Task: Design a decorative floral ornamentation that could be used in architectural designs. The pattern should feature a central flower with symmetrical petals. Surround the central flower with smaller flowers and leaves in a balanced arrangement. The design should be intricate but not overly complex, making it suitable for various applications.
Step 61:
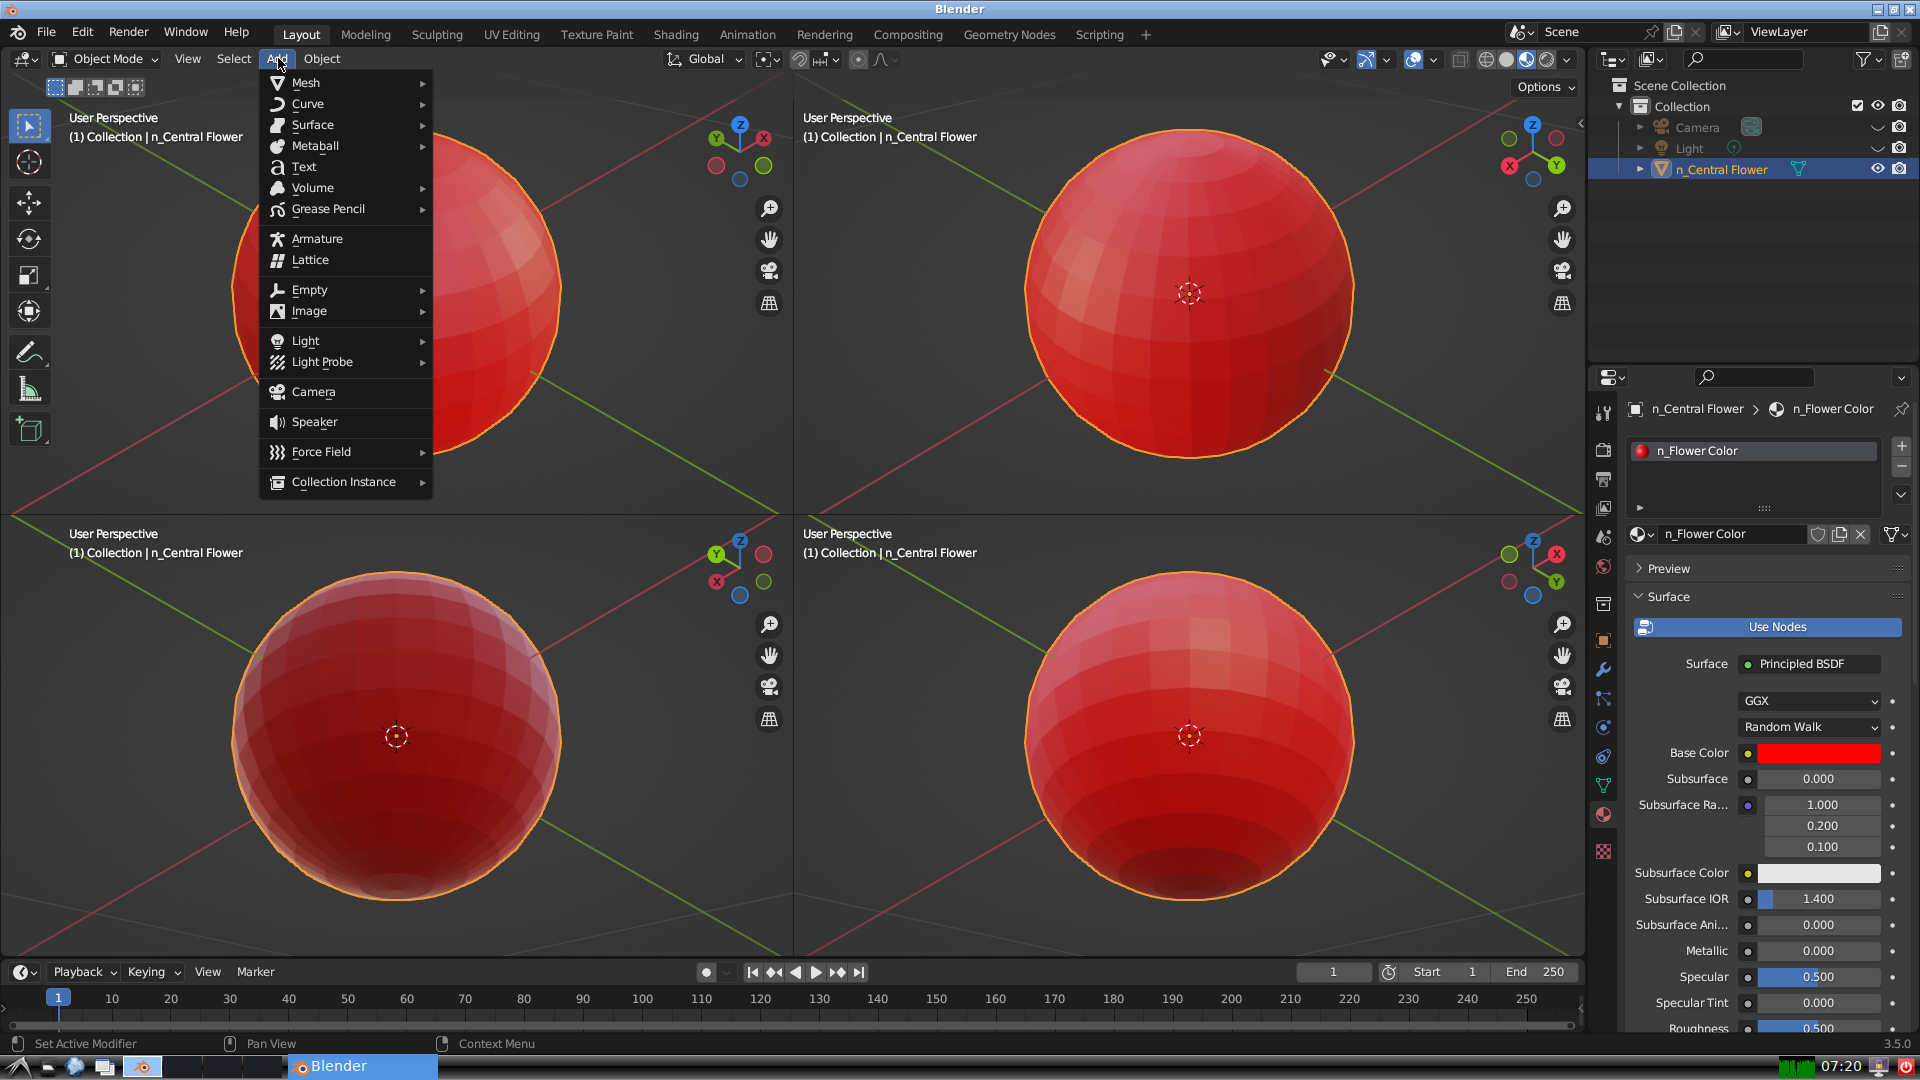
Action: {"mouse_move": [304, 82]}